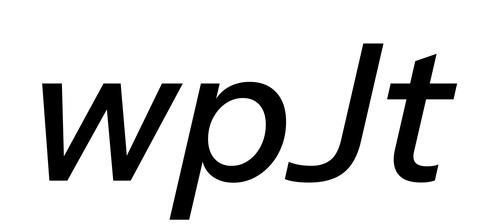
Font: InstrumentSans-Italic_Medium_Italic